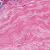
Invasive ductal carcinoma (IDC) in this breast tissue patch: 0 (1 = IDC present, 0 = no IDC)